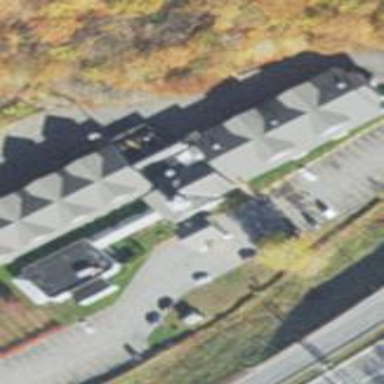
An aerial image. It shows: Commercial building that serves as hotel.